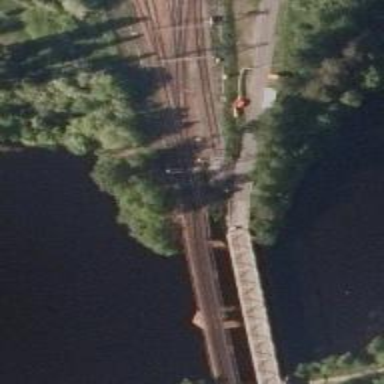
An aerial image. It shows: Railway signal.